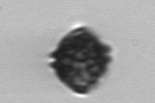
Label: Kryptoperidinium_triquetrum